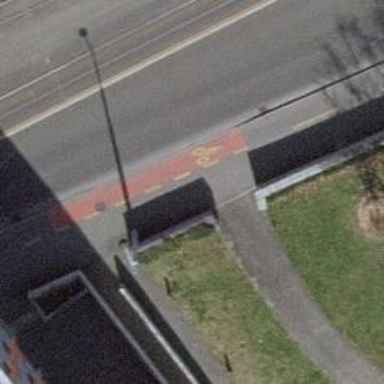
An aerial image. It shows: Entrance with barrier.